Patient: sex F, age 26
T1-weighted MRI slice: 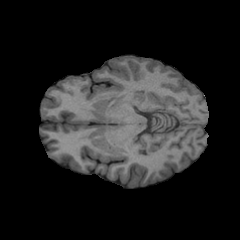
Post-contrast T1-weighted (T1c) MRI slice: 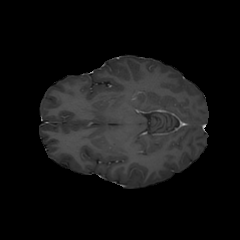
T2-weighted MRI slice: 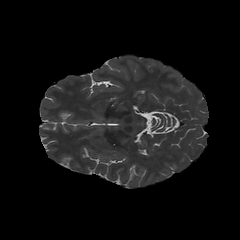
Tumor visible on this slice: no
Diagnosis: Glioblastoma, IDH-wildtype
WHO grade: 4